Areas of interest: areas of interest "Sport and cultural"
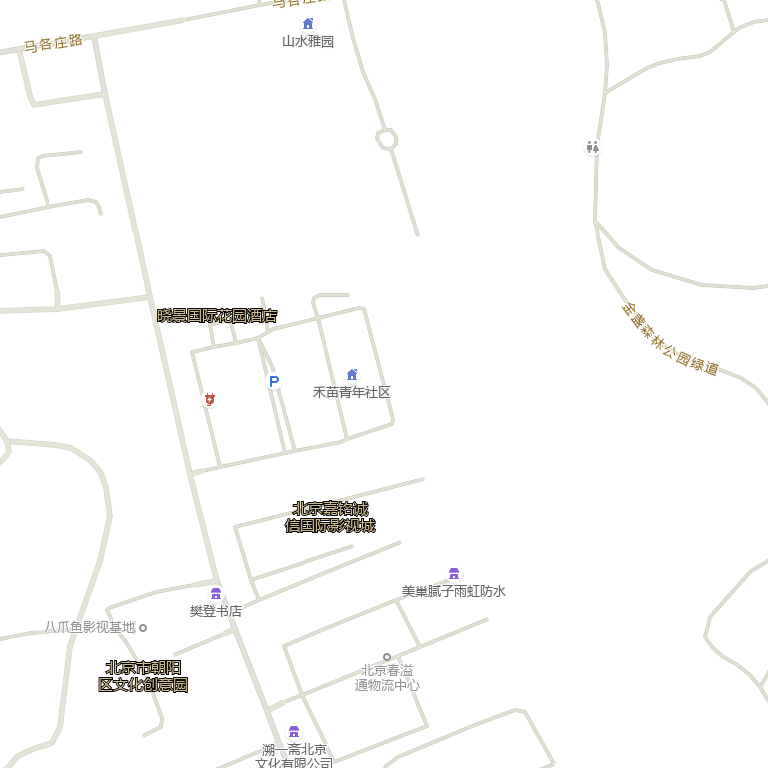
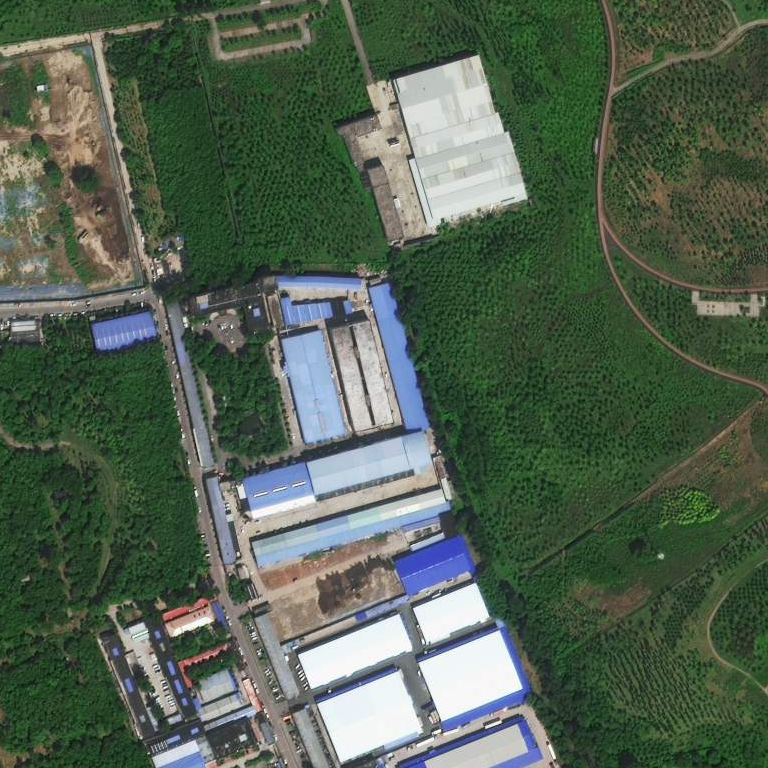